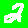
Digit: 2